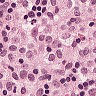
Metastatic tissue present: no